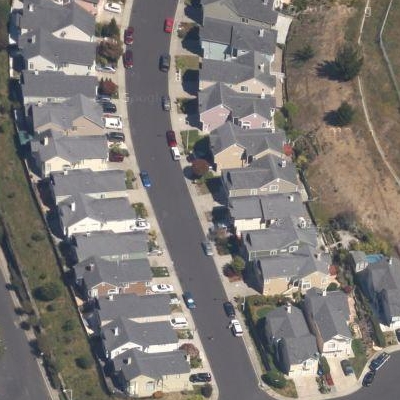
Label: Resident